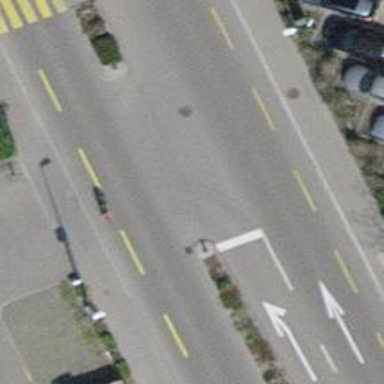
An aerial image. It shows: Primary highway with asphalt surface and designated cycle lane.